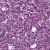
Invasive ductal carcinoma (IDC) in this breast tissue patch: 1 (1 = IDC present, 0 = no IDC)